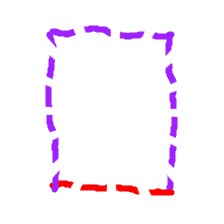
Shape: rectangle